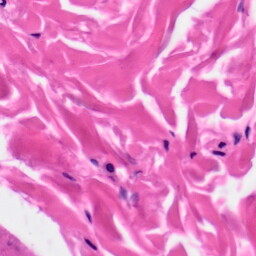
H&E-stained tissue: Skin